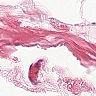
Metastatic tissue present: no